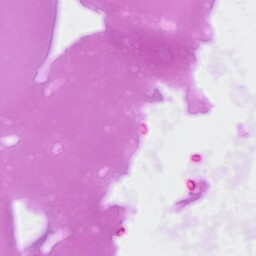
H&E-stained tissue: Ovarian